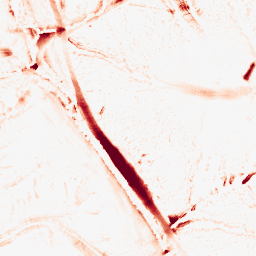
Category: morphological
Decomposition family: tophat
Decomposition parameters: size: 10
mode: white
Upsampling method: bicubic
Upsampling parameters: scale: 8
Upsampling scale: 8